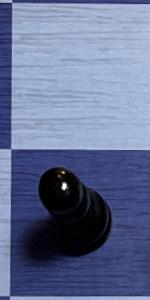
Label: Pawn_Black